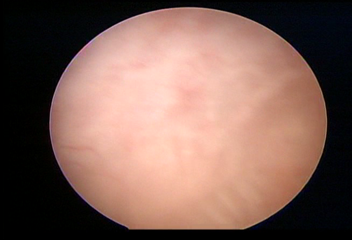
Modality: WLC
Class: Normal mucosa
Bladder cancer association: No